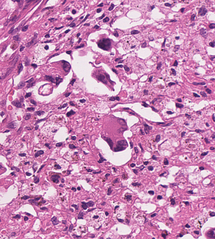
Tumor epithelial tissue: yes
Tumor-associated stroma tissue: yes
Normal tissue: no